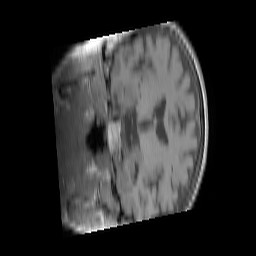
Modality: T1w
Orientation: coronal
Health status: ill
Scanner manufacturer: siemens
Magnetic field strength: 3 T
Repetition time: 0.4 s
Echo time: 0.00272 s